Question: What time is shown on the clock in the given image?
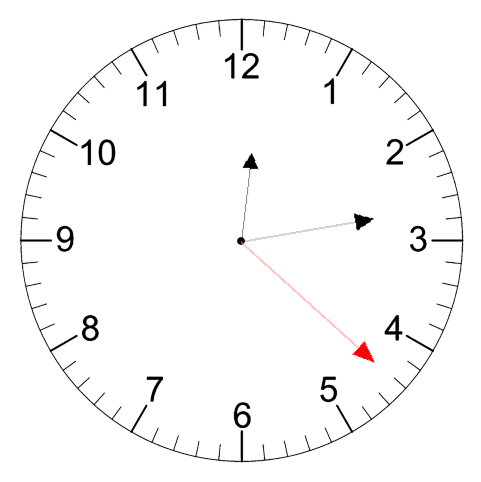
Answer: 12:13:22